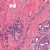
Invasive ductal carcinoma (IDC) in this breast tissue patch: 1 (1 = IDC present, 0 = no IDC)